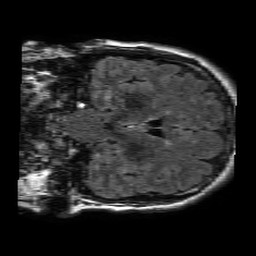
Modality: FLAIR
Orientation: coronal
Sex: male
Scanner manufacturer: philips
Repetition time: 11 s
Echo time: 0.125 s